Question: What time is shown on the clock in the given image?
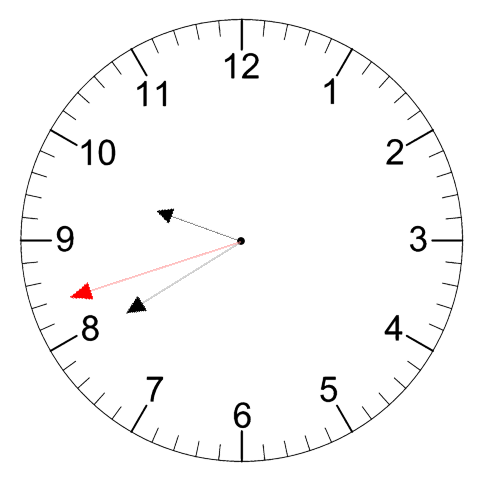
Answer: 09:39:42